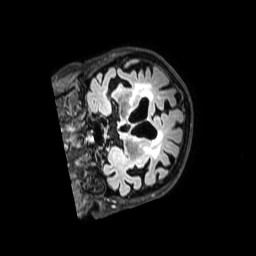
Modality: FLAIR
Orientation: coronal
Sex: female
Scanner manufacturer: philips
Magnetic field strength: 3 T
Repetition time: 4.8 s
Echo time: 0.2818 s